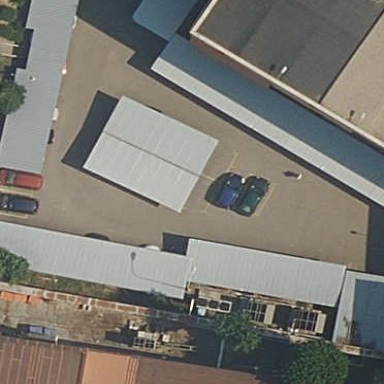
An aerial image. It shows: View of roof of building.